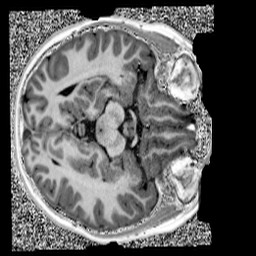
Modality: UNIT1
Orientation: axial
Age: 11
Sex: male
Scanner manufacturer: siemens
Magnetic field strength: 3 T
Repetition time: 4 s
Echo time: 0.00303 s